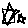
Label: star